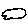
Label: cloud